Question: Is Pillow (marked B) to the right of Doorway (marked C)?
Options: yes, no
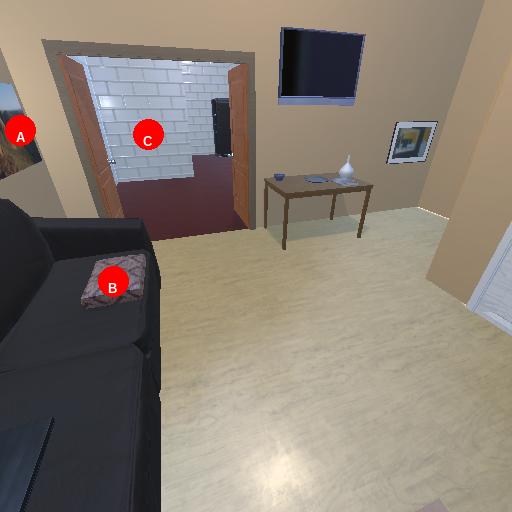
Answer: yes